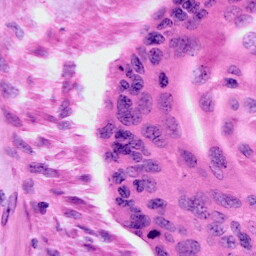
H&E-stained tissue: Cervix